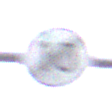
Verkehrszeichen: EndeGeschwindigkeit10
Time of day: Midday
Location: Outdoor (Nature)
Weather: Overcast
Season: NotSpecified
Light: Natural